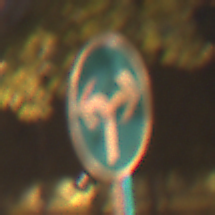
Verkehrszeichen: VorgeschriebeneFahrtrichtungRechtsOderLinks
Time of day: Night
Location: Outdoor (Urban)
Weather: PartlyCloudy
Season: NotSpecified
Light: Artificial